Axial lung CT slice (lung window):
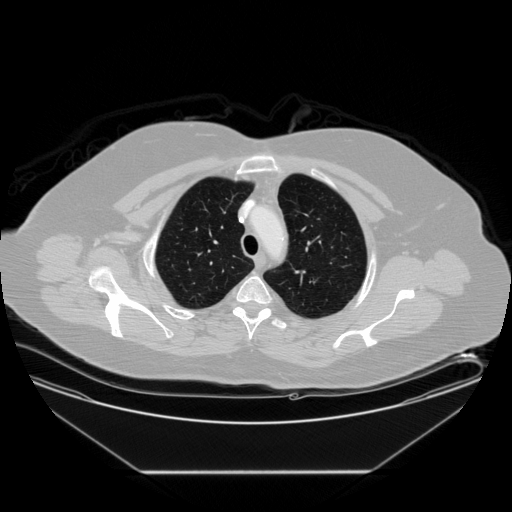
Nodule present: no